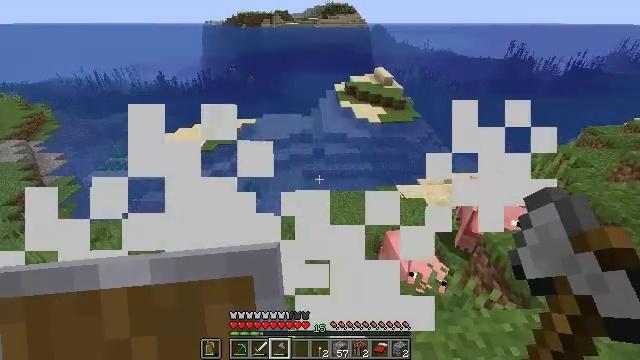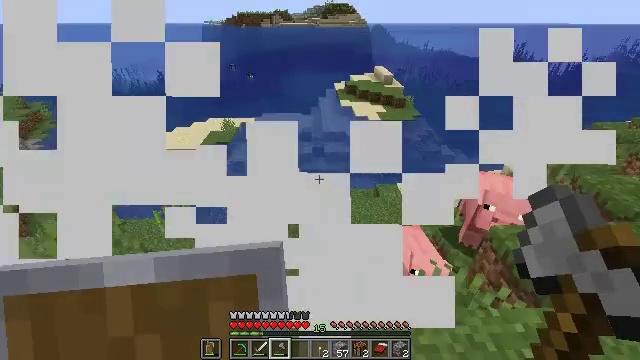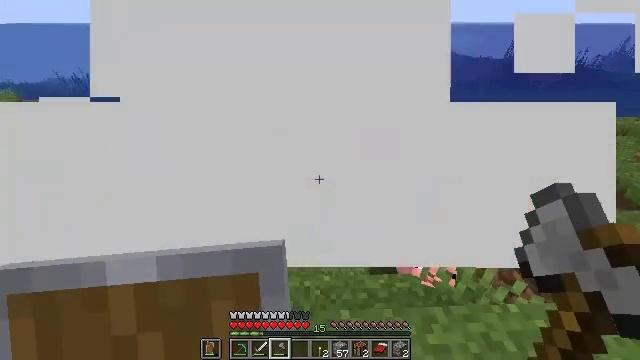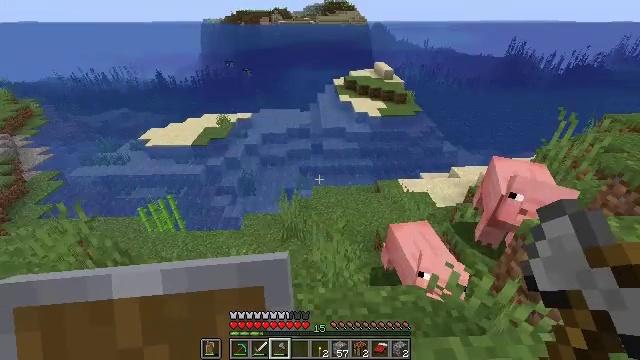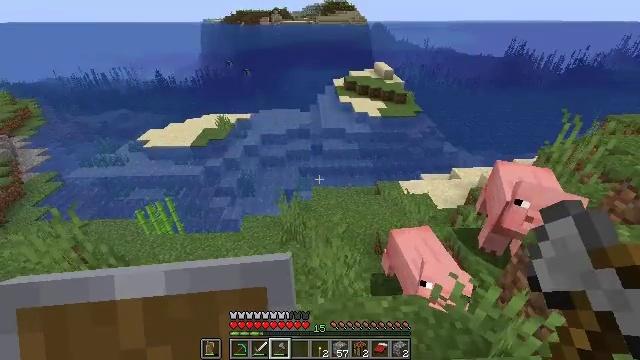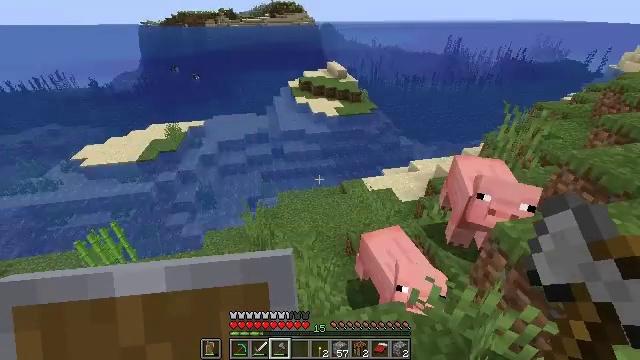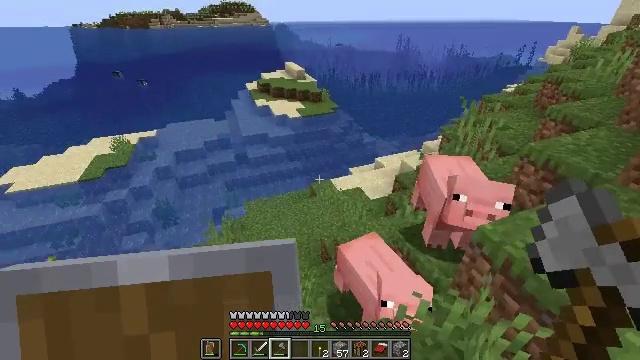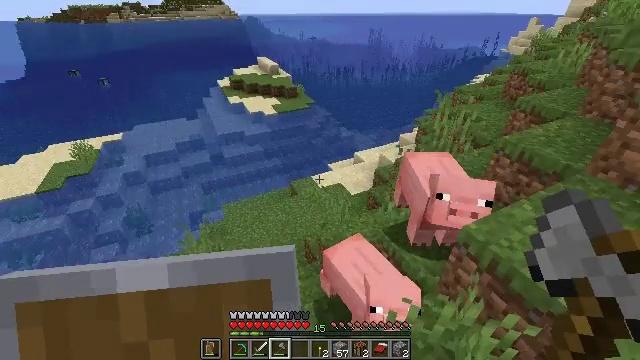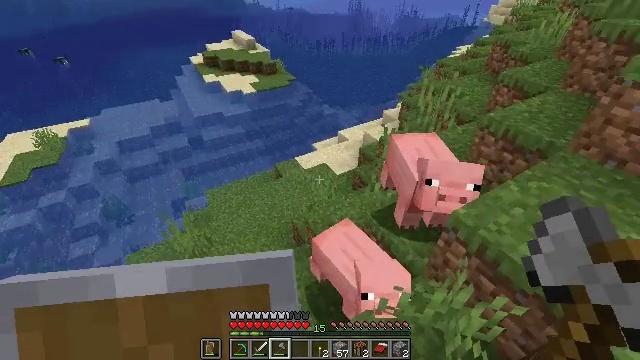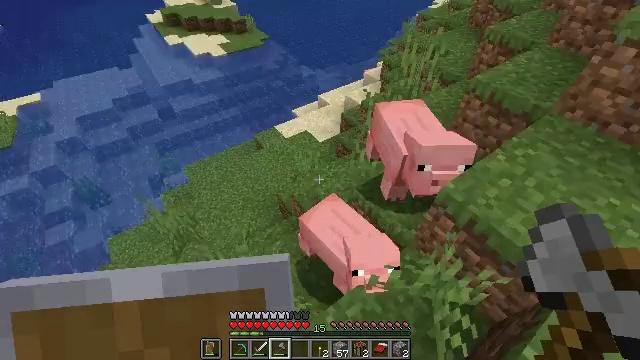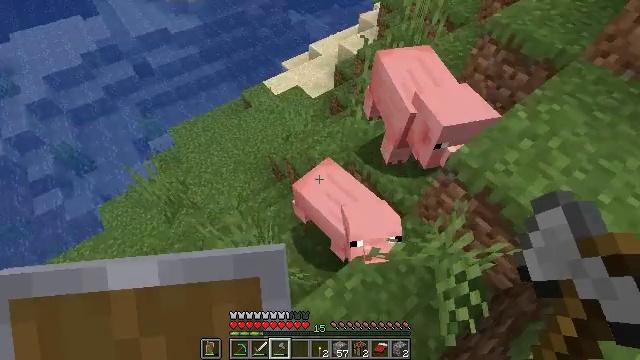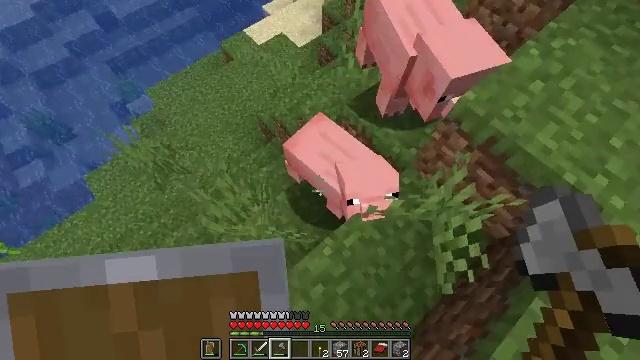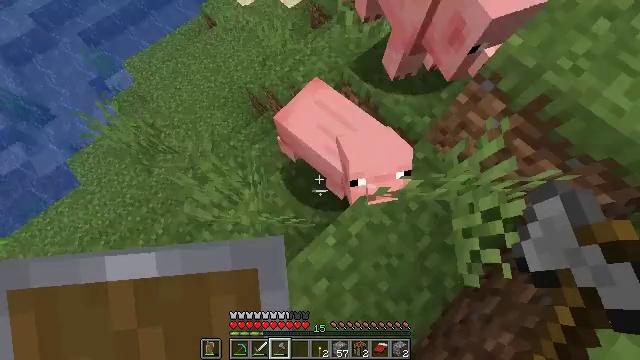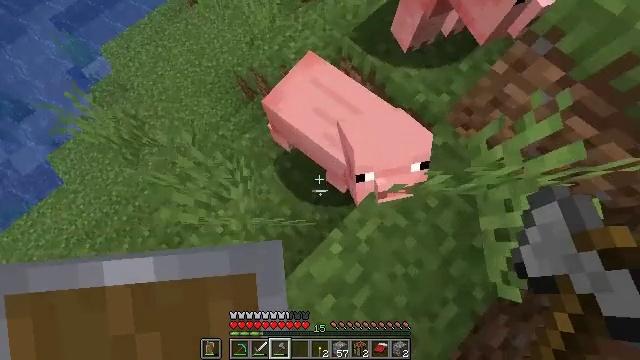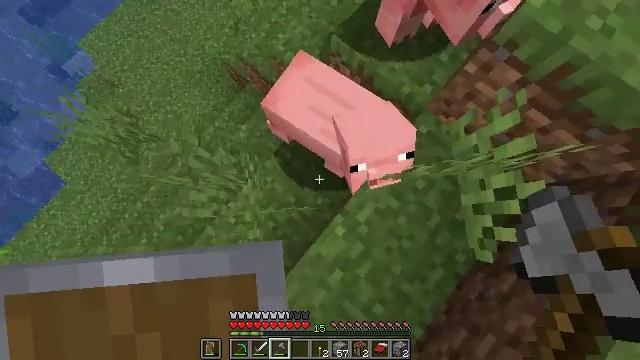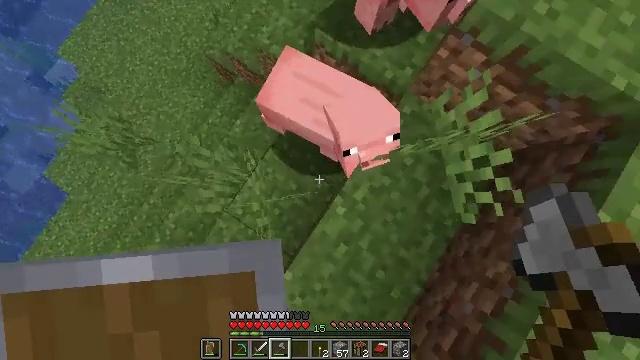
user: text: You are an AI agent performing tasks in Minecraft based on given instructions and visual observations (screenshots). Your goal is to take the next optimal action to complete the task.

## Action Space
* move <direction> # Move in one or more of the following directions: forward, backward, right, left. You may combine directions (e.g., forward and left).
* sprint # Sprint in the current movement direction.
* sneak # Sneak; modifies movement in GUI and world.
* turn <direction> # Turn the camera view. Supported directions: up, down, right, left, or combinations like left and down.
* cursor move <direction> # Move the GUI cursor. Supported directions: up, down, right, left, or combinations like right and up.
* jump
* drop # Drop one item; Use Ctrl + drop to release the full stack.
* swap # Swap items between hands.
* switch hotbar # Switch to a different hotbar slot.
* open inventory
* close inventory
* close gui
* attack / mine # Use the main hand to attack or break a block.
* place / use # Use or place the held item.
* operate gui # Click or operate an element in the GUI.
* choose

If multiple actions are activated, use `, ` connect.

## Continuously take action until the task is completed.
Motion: motion action
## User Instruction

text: Hunt a pig.
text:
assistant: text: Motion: move forward
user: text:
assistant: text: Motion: move forward
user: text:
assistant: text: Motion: move forward
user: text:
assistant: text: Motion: move forward
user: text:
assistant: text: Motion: move forward, turn right
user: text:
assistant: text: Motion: move forward, turn right
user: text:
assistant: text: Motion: move forward, turn right and down
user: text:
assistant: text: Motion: move forward, turn right and down
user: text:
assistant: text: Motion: move forward, turn right and down
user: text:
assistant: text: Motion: move forward, turn right and down
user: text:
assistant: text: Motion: move forward, turn right and down, jump
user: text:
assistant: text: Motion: move forward, turn right and down, jump
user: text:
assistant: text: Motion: turn right and down, jump
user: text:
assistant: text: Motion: move back, turn right and down, jump
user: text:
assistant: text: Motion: move back, turn right and down, jump
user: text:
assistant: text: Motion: move back, turn right
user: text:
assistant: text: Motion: move back, turn right and up
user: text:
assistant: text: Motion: move back, turn right and up
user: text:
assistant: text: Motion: move back, turn right and up
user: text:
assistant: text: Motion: move back, turn right and up
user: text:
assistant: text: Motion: move back, turn right and up
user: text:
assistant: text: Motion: turn left and up
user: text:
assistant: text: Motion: turn left and up
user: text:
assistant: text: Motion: attack / mine
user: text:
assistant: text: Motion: attack / mine
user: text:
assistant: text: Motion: attack / mine
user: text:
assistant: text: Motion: no_op
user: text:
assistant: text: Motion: no_op
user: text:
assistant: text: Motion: no_op
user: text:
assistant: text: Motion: no_op